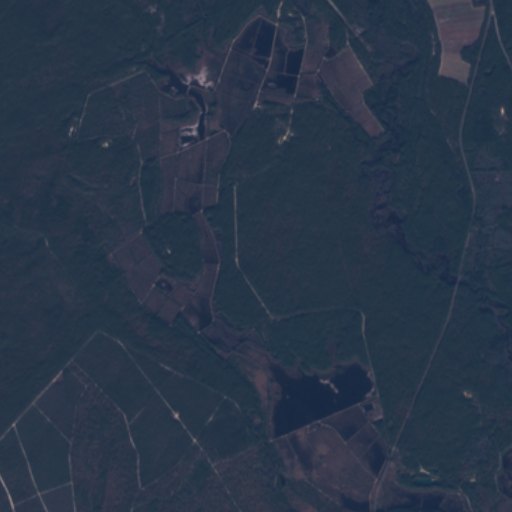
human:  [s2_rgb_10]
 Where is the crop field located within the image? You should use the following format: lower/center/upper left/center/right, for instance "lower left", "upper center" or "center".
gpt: The crop field is located in the upper right of the image.
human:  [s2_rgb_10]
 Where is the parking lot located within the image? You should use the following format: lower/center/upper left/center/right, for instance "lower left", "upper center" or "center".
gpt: The parking lot is located in the lower right of the image.
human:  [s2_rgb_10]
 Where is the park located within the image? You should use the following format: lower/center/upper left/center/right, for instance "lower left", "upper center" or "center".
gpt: There is no park in the image.